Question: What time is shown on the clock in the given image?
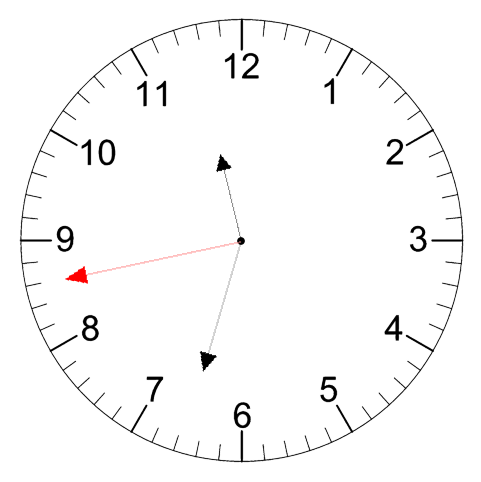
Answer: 11:32:43